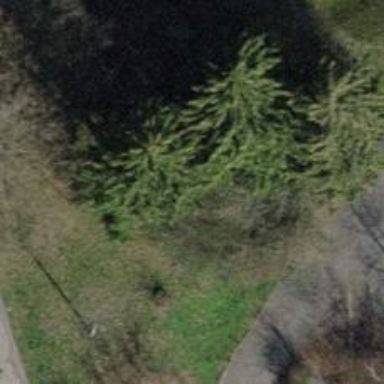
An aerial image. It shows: Row of mixed leaf trees.